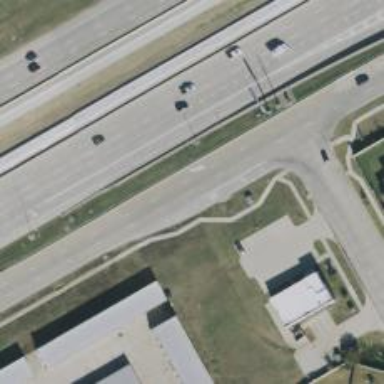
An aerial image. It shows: Secondary road with frontage road alongside.